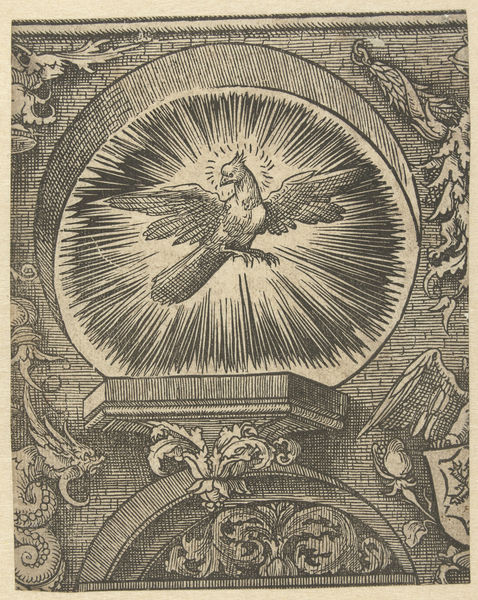
Titel: De Heilige Geest
Künstler: Jacob Cornelisz. van Oostsanen
Standort: Amsterdam
Institution: Rijksmuseum
Schlagwörter: fleur, dragon, esquisse, oiseau, motif, feuilles, saint, colombe